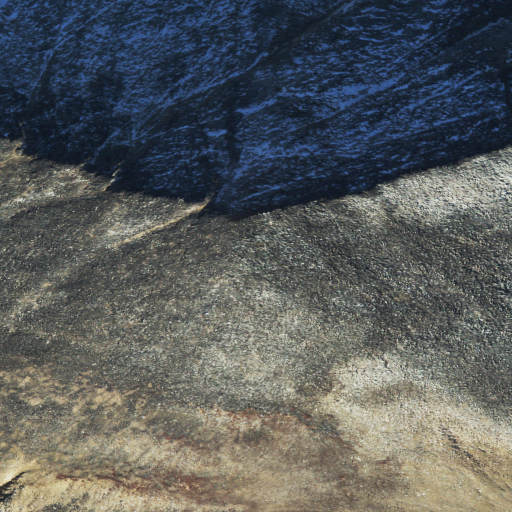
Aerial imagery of mountain in Montana named Torrey Mountain containing barren land, grassland, shrub, and evergreen forest